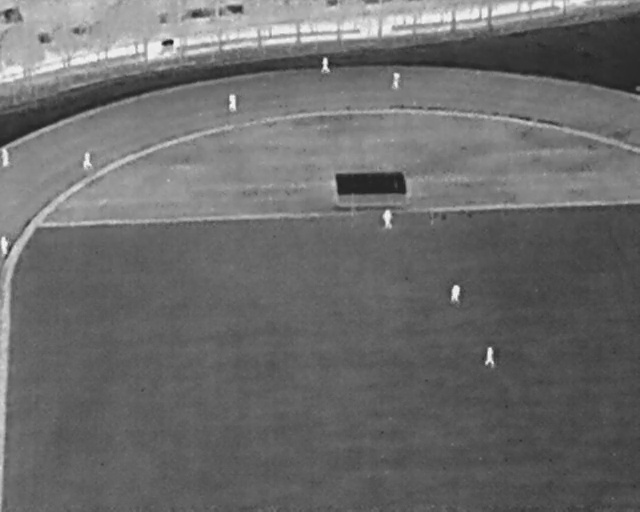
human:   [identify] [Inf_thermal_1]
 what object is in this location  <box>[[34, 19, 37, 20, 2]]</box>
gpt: <ref>1 medium person at the top</ref>

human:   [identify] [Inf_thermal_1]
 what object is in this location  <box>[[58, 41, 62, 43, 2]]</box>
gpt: <ref>1 medium person at the center</ref>